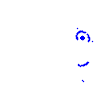
Particle: pion